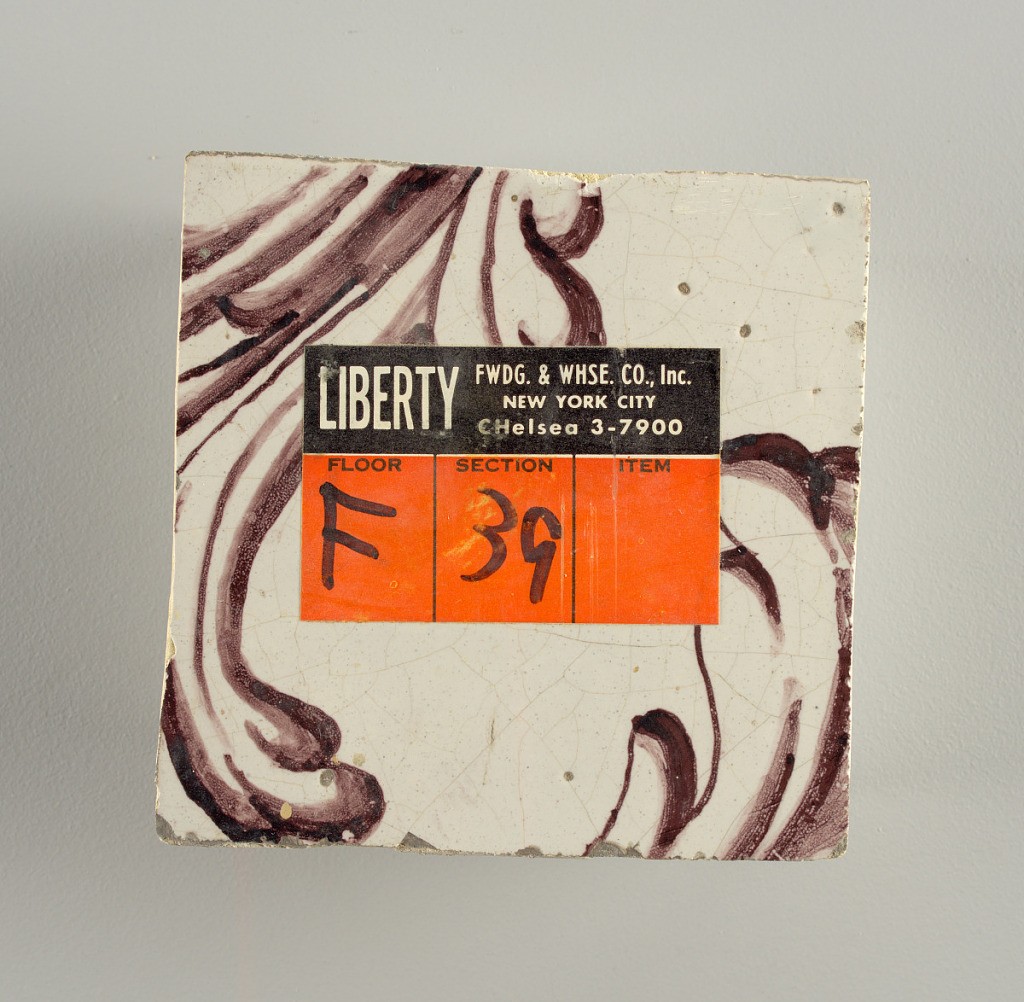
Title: Wall facing
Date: ca. 1725
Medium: tin-glazed earthenware, underglaze
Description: Running design for a frieze or a dado, composed of scrolls of foliage and strapwork, and four repeating motifs--a seated woman in a small upright oval medallion, a putto seated on a rocailled base, and strapwork in axial pattern.  The various panels, A to F, show various repeats of the same design, all being five tiles high and a varying number of tiles wide.